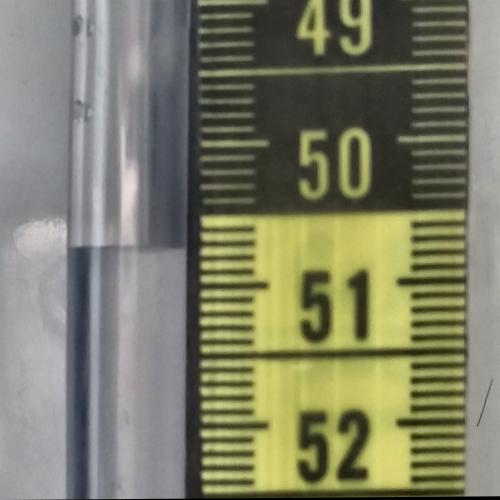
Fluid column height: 50.7 cm